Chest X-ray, AP view. Patient: 23 years old, sex M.
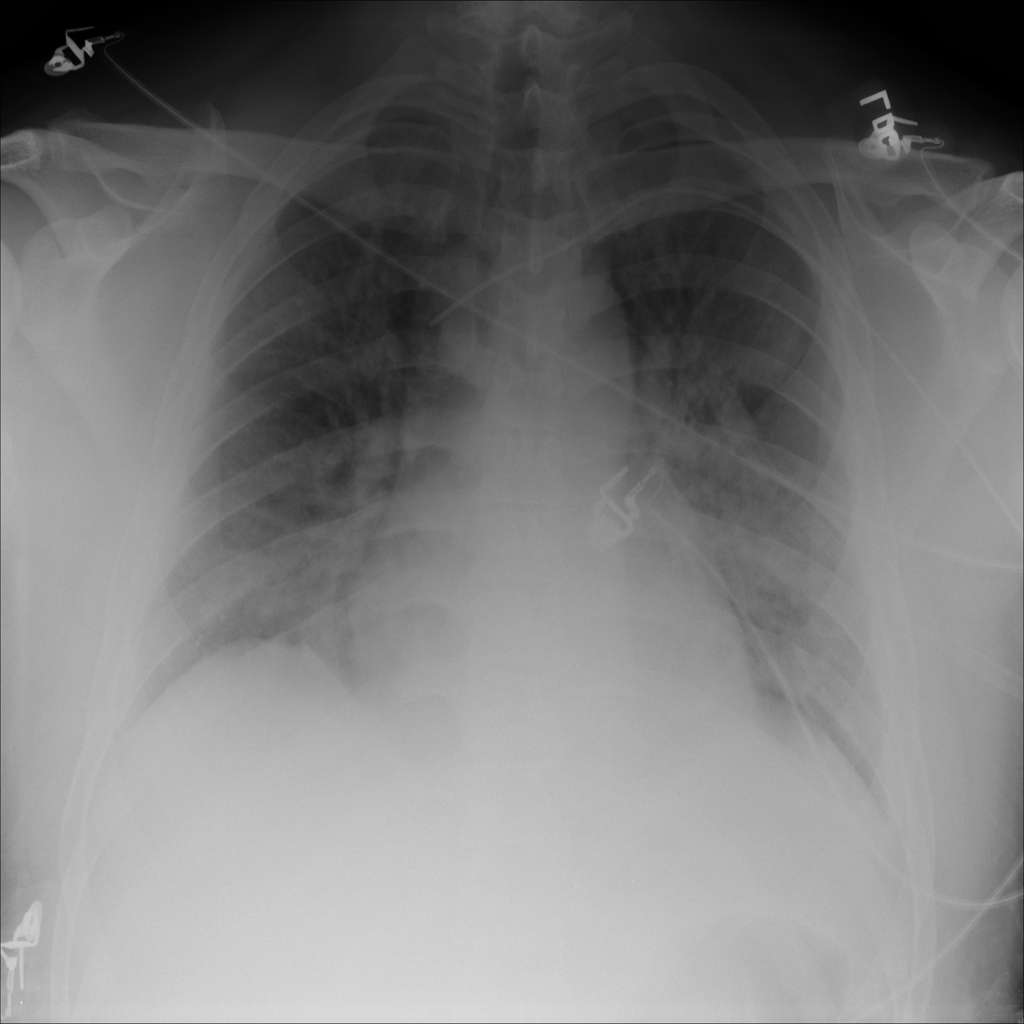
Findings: Infiltration